Question: I am wondering if it's posible to achieve this:

I mean, applying the background color just to the text instead of the whole block,
ej
'''
<h1>WELLCOME TO RENTAL IN MALLORCA BEATYFULL COLLECTION OF APPARTMENTS</h1>
'''
Is there a (cross browser, if possible) way to do this?
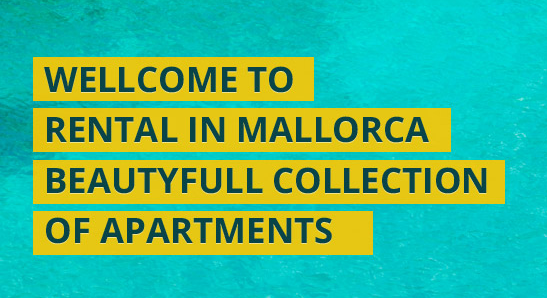
Answer: Yes. Add a '<span>' inside the '<h1>', and apply the background colour and a line-height to it.
<URL>